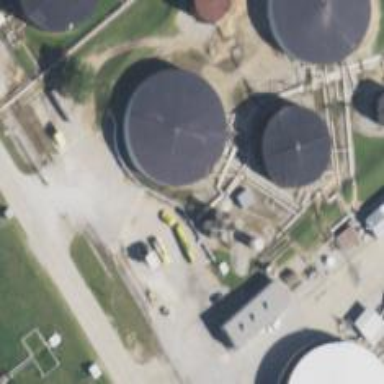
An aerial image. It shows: Storage tank with man-made structure.